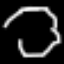
Label: octagon